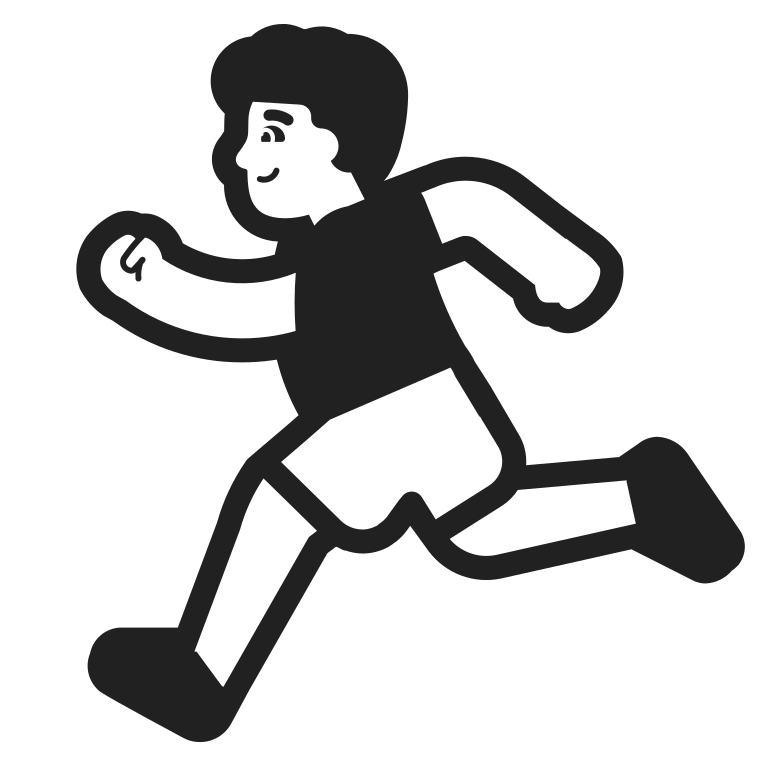
man running high contrast default